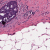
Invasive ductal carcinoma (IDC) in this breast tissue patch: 0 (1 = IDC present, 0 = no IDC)